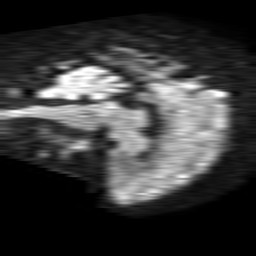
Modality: TRACE
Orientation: sagittal
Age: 53
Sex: female
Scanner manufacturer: philips
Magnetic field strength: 1.5 T
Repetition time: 4.6 s
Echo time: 0.08528 s